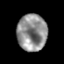
Tissue: prostate
Cell type: T cells
Senescence score: 0.282
Nuclear area (px): 1074
Mean DAPI intensity: 142.599